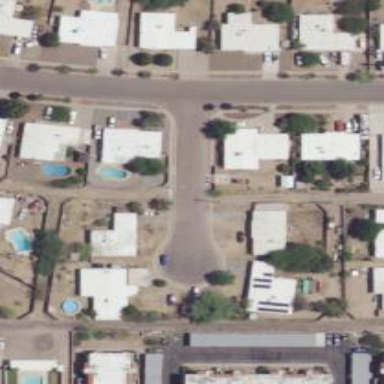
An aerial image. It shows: Alley classified as service road.